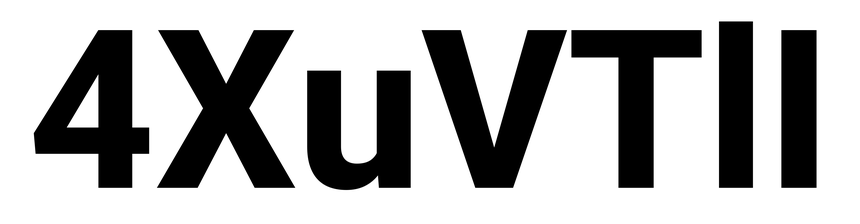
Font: Roboto_ExtraBold